【题型】解答题　【知识点】解析几何　【难度】easy
已知中抛物线 \(\Gamma: y^2 = 2px (p > 0)\) 经过点 \(P(1,2)\)，直线 \(l\) 过点 \(Q(0,1)\) 且与抛物线 \(\Gamma\) 有两个不同的交点 \(A\)，\(B\)。

(1) 求抛物线 \(\Gamma\) 的准线方程；

(2) 求直线 \(l\) 的斜率 \(k\) 的取值范围；

(3) 若直线 \(PA\) 交 \(y\) 轴于 \(M\)，直线 \(PB\) 交 \(y\) 轴于 \(N\)，设 \(O\) 为原点，\(\overrightarrow{QM} = \lambda\overrightarrow{QO}\)，\(\overrightarrow{QN} = \mu\overrightarrow{QO}\)，求 \(\frac{1}{\lambda} + \frac{1}{\mu}\) 的值。
【解答】

【详解】
(1) 由 \(P(1,2)\) 在抛物线上，可得 \(2p = 4\)，故 \(\Gamma: y^2 = 4x\)，则准线为 \(x = -1\)；

---

(2) 由题意，直线 \(l\) 的斜率存在且不为 \(0\)，
设 \(l: y = kx + 1\) 且 \(k \neq 0\)，联立抛物线得 \((kx + 1)^2 = 4x \Rightarrow k^2x^2 + 2(k - 2)x + 1 = 0\)，
所以 \(\Delta = 4(k - 2)^2 - 4k^2 > 0\)，则 \(k < 1\)，故直线 \(l\) 的斜率范围是 \((-\infty, 0) \cup (0, 1)\)。

---

(3) 由题意，根据 (2) 易知，当直线 \(l\) 与抛物线相切，即 \(k = 1\) 时过 \(P(1,2)\)，
令 \(PA: y - 2 = \dfrac{y_1 - 2}{x_1 - 1}(x - 1)\)，\(PB: y - 2 = \dfrac{y_2 - 2}{x_2 - 1}(x - 1)\)，且 \(A(x_1,y_1)\)，\(B(x_2,y_2)\)，\(x_1x_2 \neq 1\)，\(AB: y = kx + 1\)，

若 \(x = 0\)，得 \(y_M = \dfrac{2 - y_1}{x_1 - 1} + 2 = \dfrac{(2 - k)x_1 - 1}{x_1 - 1}\)，所以 \(M(0, \dfrac{(2 - k)x_1 - 1}{x_1 - 1})\)，
同理得 \(N(0, \dfrac{(2 - k)x_2 - 1}{x_2 - 1})\)，而 \(Q(0,1)\)，故 \(\overrightarrow{QM} = (0, \dfrac{(1 - k)x_1}{x_1 - 1})\)，\(\overrightarrow{QN} = (0, \dfrac{(1 - k)x_2}{x_2 - 1})\)，

由题意 \(\dfrac{(1 - k)x_1}{x_1 - 1} = -\lambda \Rightarrow \dfrac{1}{\lambda} = \dfrac{x_1 - 1}{(k - 1)x_1}\)，同理可得 \(\dfrac{1}{\mu} = \dfrac{x_2 - 1}{(k - 1)x_2}\)，

所以 \(\dfrac{1}{\lambda} + \dfrac{1}{\mu} = \dfrac{x_1 - 1}{(k - 1)x_1} + \dfrac{x_2 - 1}{(k - 1)x_2} = \dfrac{2x_1x_2 - x_1 - x_2}{(k - 1)x_1x_2}\)，
而 \(x_1 + x_2 = \dfrac{2(2 - k)}{k^2}\)，\(x_1x_2 = \dfrac{1}{k^2}\)，

所以
\[
\dfrac{1}{\lambda} + \dfrac{1}{\mu} = \dfrac{2k - 2}{k - 1} = 2.
\]

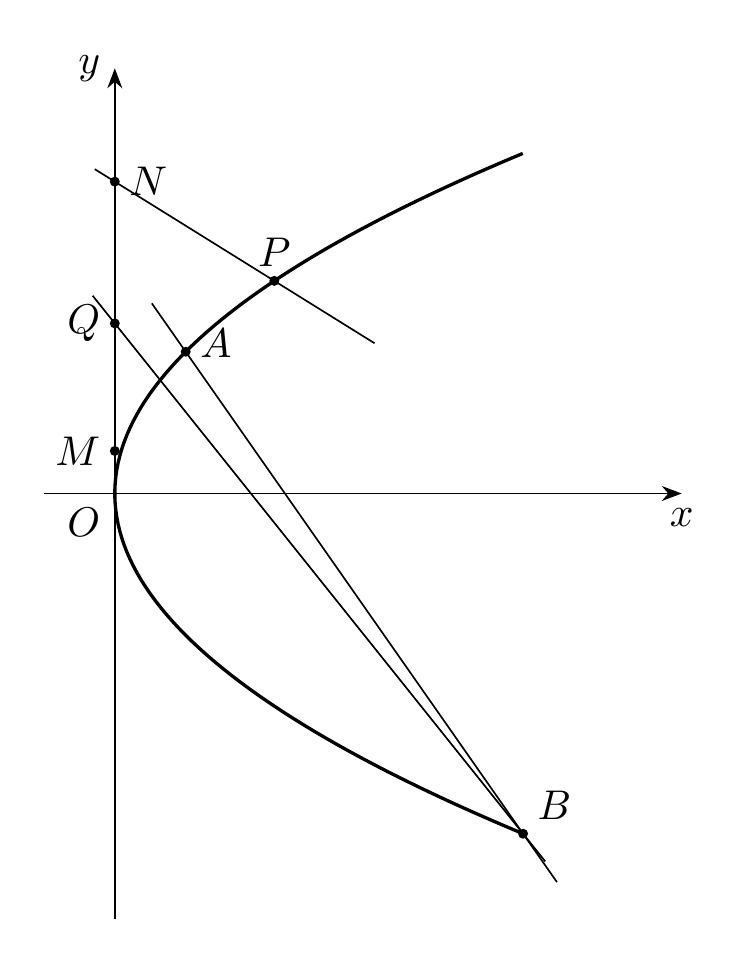